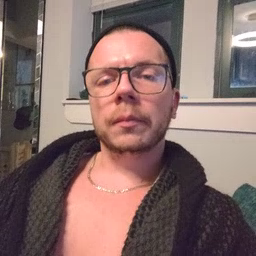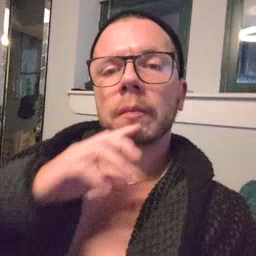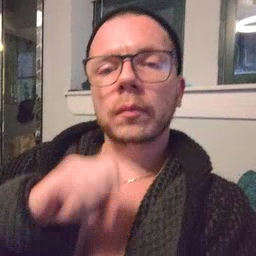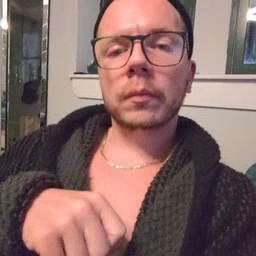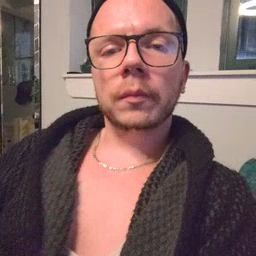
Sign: old